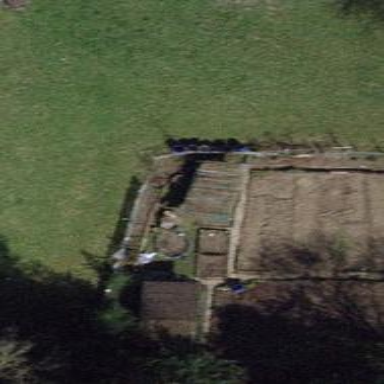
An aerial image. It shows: Allotments area.